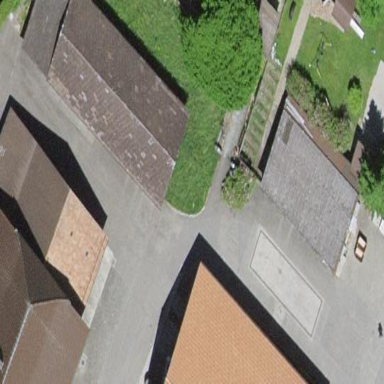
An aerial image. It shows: Garage building.